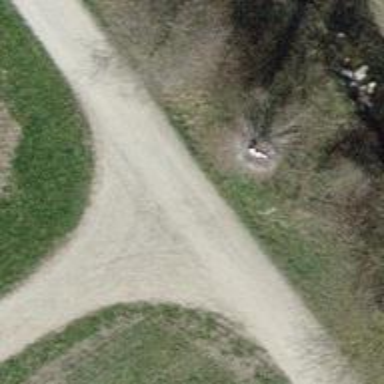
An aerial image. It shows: Gravel track with grade2 tracktype.